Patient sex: M
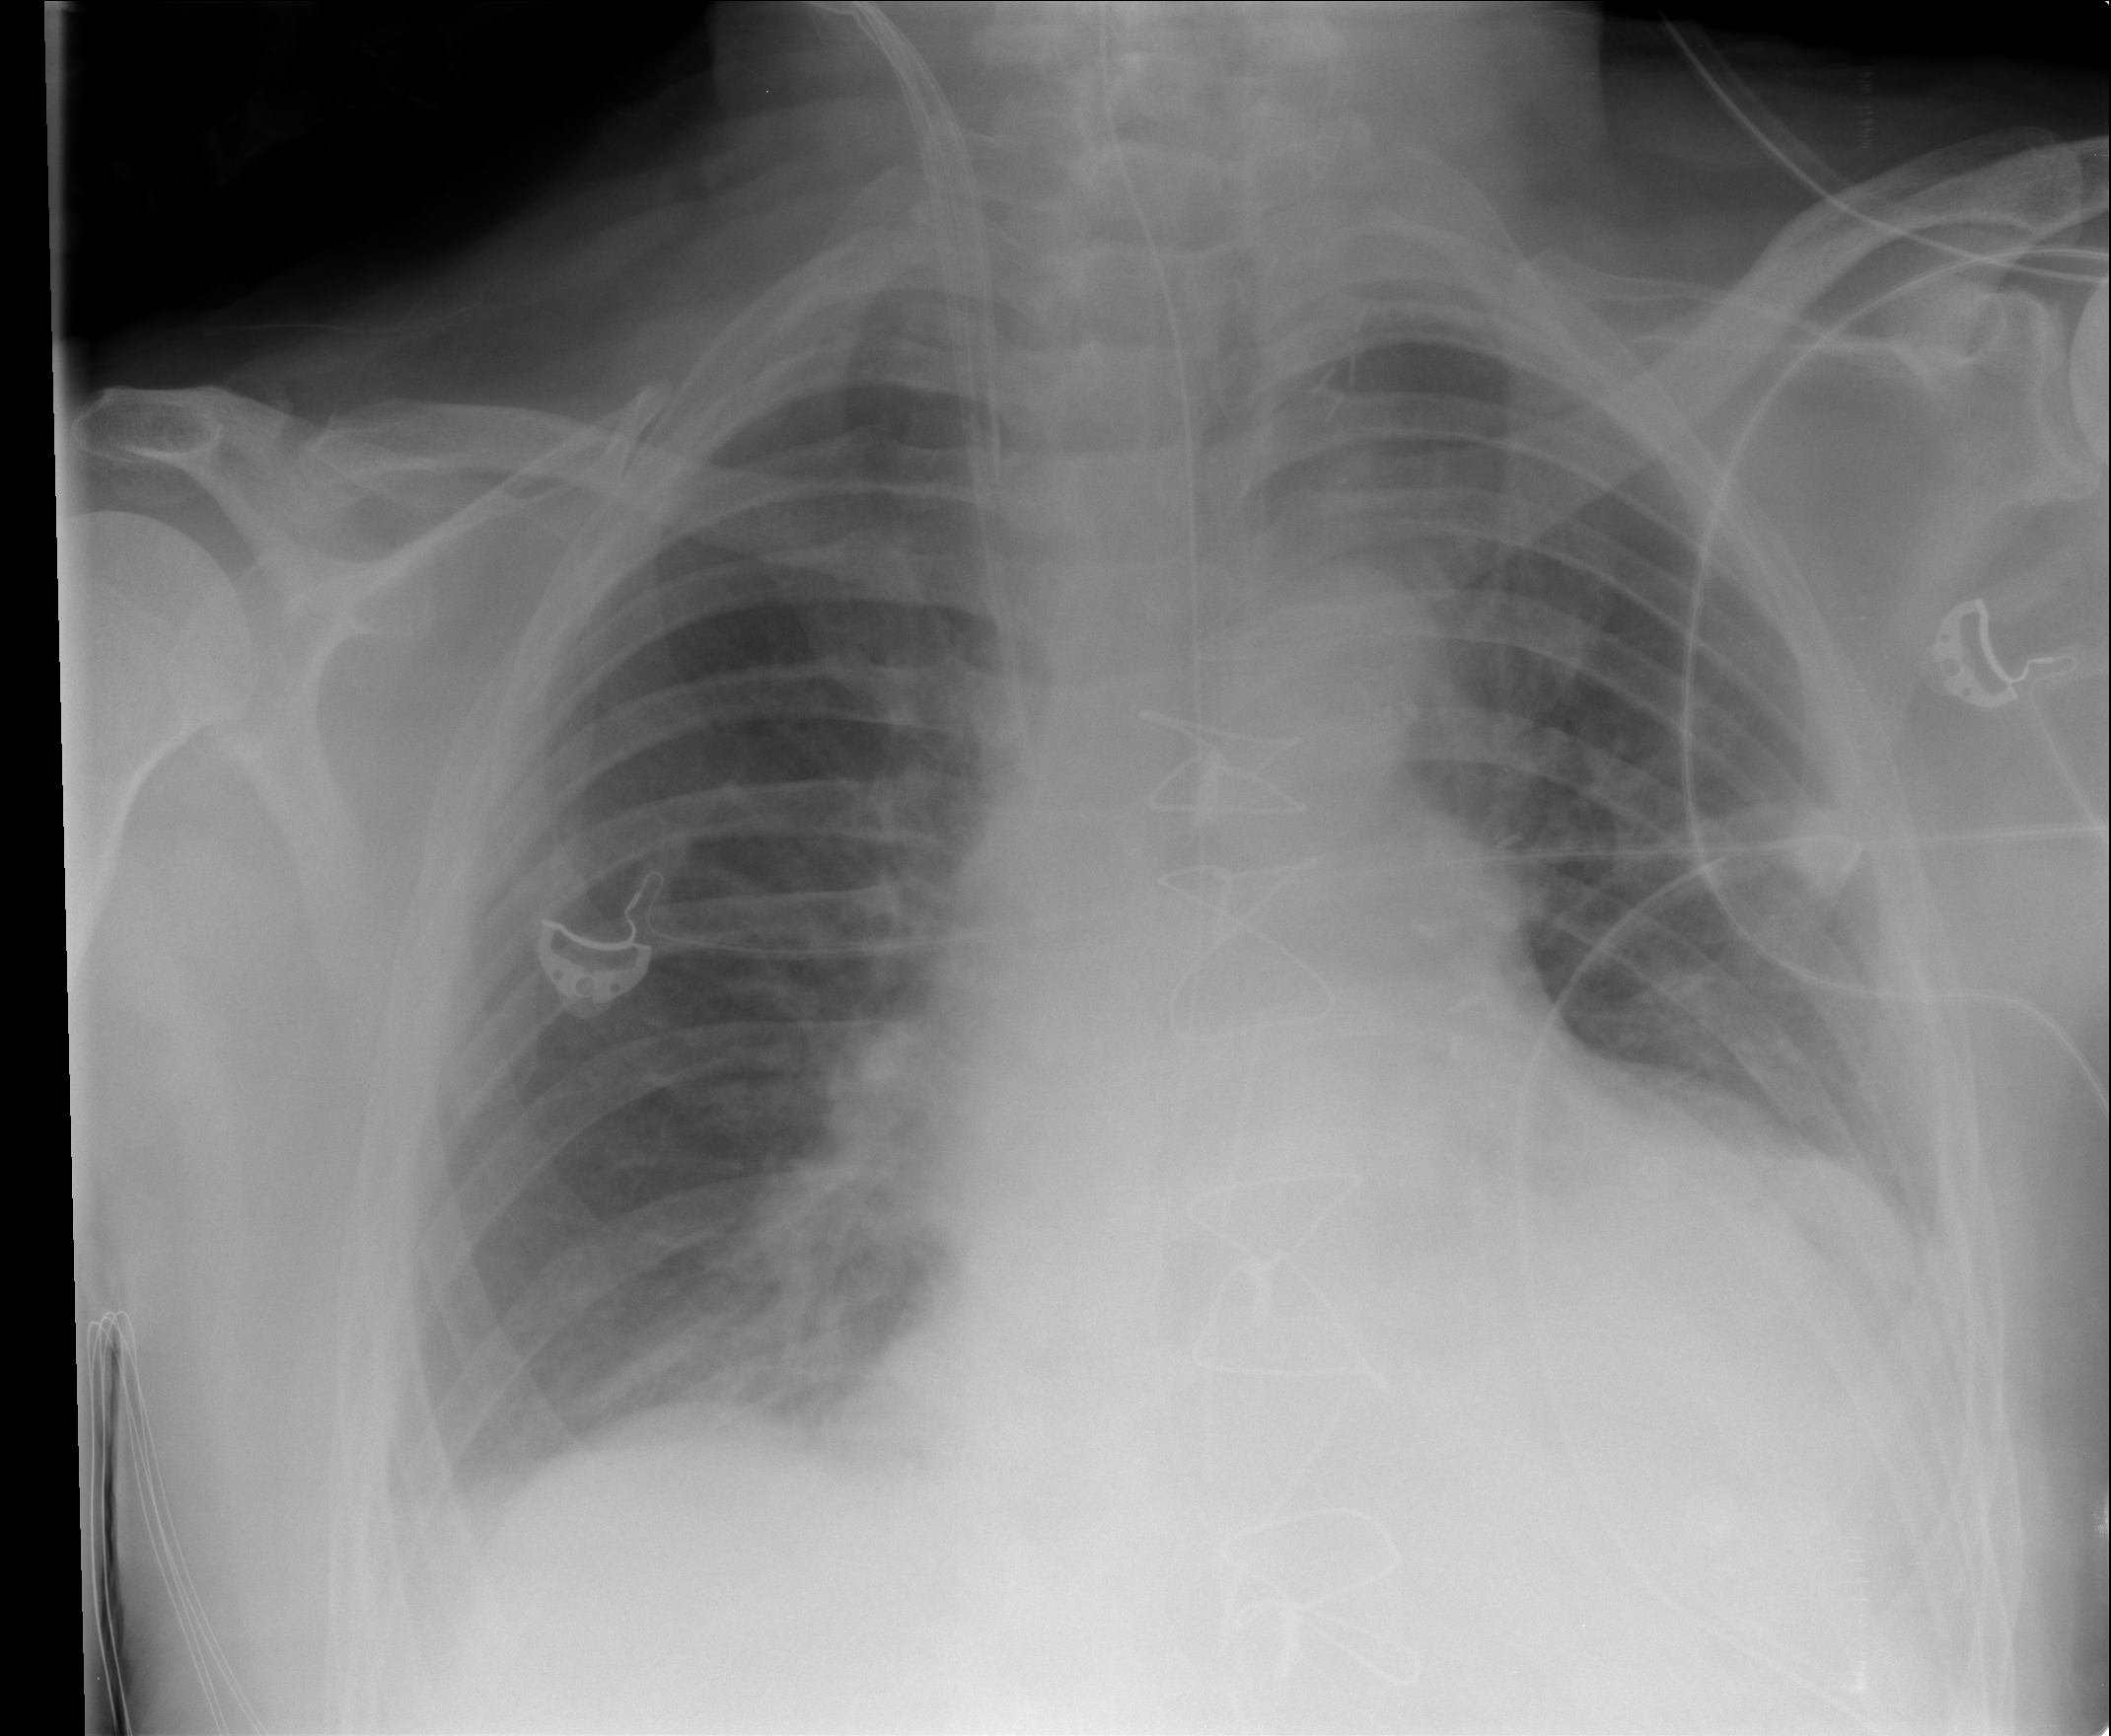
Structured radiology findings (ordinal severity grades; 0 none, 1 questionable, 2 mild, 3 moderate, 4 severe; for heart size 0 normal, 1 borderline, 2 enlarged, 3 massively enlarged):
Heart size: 2
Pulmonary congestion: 2
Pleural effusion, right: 1
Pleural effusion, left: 2
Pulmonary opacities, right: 0
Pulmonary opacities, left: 0
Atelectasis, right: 2
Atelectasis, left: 2